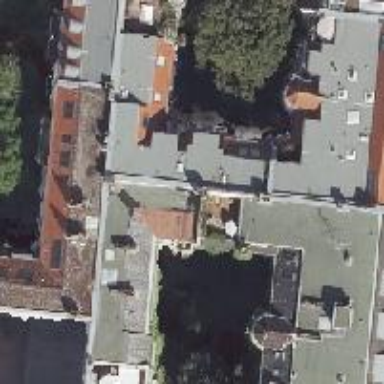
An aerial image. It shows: Building consisting of apartments with double saltbox roof made of roof tiles.